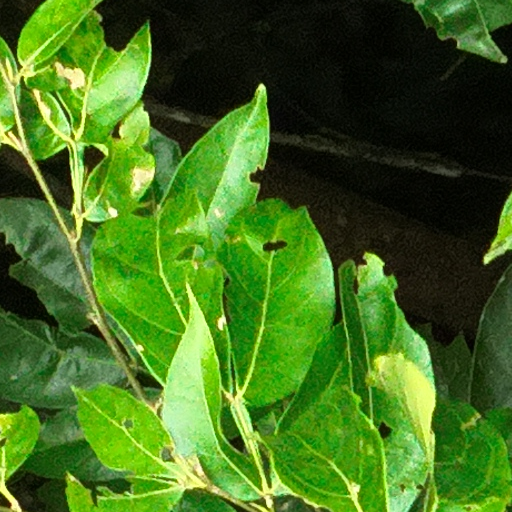
Species: Inga marginata
GBIF accepted scientific name: Inga marginata
Crown area (m\u00b2): 57.106